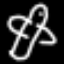
Label: airplane